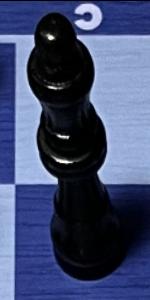
Label: Queen_Black